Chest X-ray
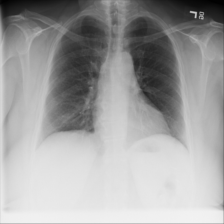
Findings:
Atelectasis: negative
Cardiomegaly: negative
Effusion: negative
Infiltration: negative
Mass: negative
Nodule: negative
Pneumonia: negative
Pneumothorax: negative
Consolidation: negative
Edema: negative
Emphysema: negative
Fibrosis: negative
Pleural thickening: negative
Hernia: negative